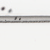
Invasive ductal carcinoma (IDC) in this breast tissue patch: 0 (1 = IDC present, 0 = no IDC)